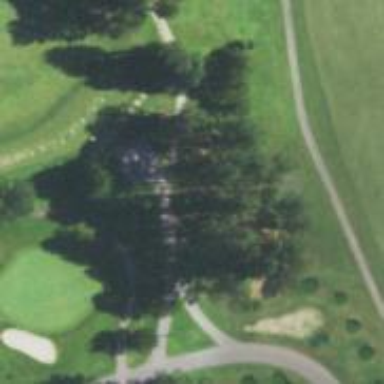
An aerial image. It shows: Driveway servicing golf path.